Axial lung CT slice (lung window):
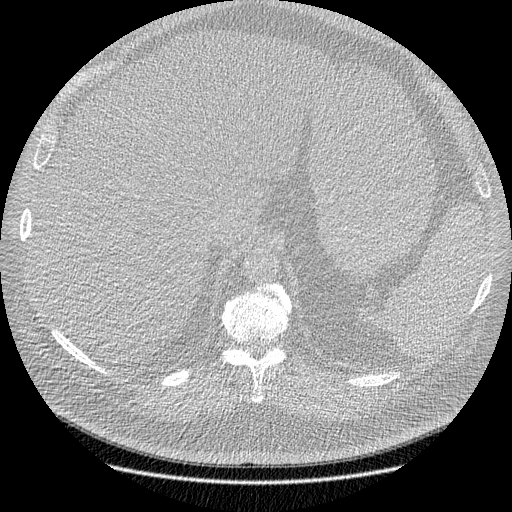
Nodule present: no